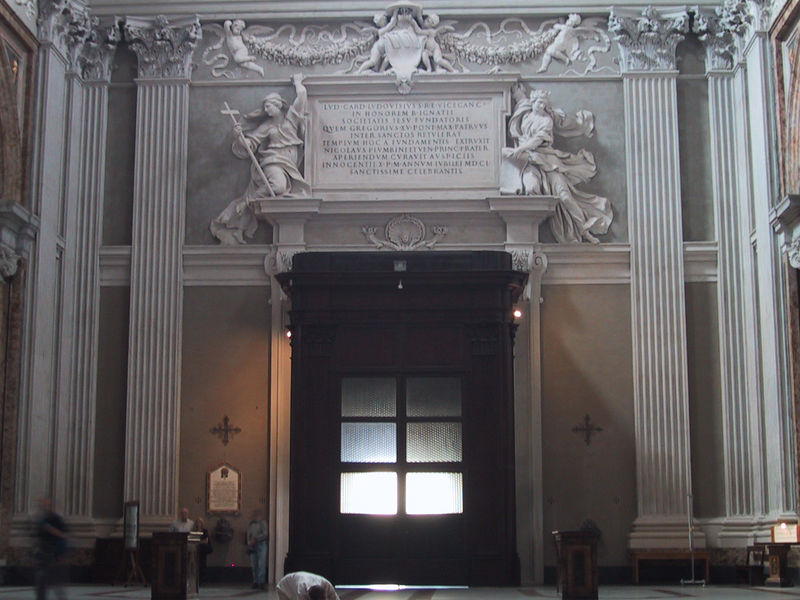
Titel: Inschrift über der Innenseite des Kirchenportals
Künstler: Alessandro Algardi
Standort: Rom, S. Ignazio (EU - I - Latium)
Schlagwörter: weiß, menschen, fenster, licht, pfeiler, raum, säulen, tür, architektur, kirche, innen, klassizismus, engel, relief, schrift, tafel, kopftuch, glatze, stuck, foto, höhe, kreuz, kapitell, girlanden, portal, wappen, sims, glastür, genäude, emgel, bibeltext, söckel